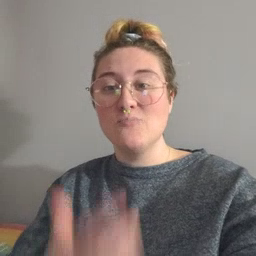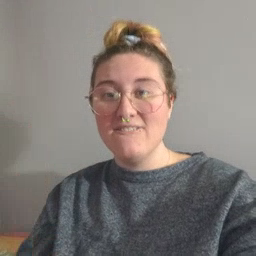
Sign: giraffe